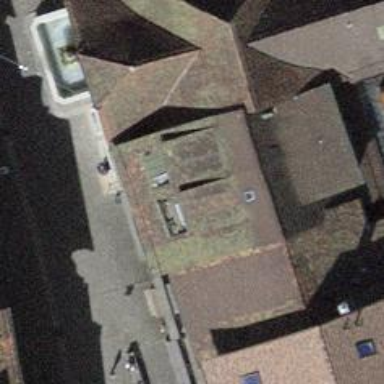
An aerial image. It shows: Restaurant.